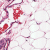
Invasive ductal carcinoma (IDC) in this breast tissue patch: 0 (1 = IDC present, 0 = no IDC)